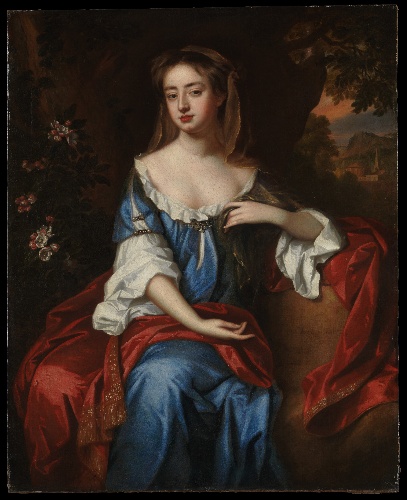
Title: Portrait of a Woman
Artist: Willem Wissing
Artist bio: Dutch, Amsterdam or The Hague 1656–1687 Stamford
Date: ca. 1687
Object type: Painting
Classification: Paintings
Medium: Oil on canvas
Dimensions: 49 3/4 x 40 1/4 in. (126.4 x 102.2 cm)
Department: European Paintings
Credit line: Bequest of Jacob Ruppert, 1939
Accession year: 1939
Repository: Metropolitan Museum of Art, New York, NY
Tags: Portraits|Women